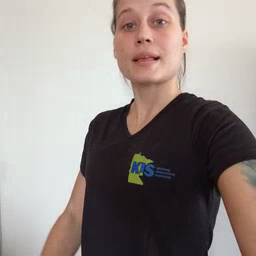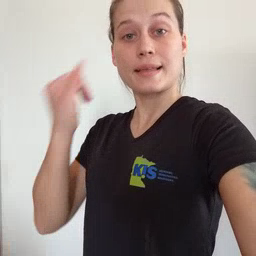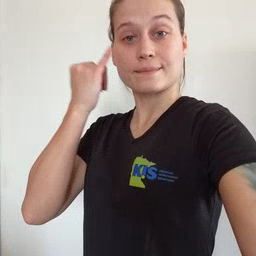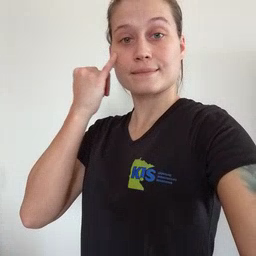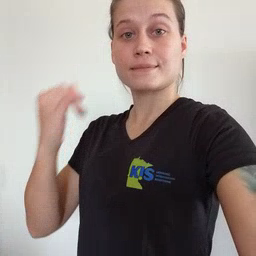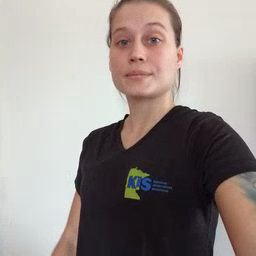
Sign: if